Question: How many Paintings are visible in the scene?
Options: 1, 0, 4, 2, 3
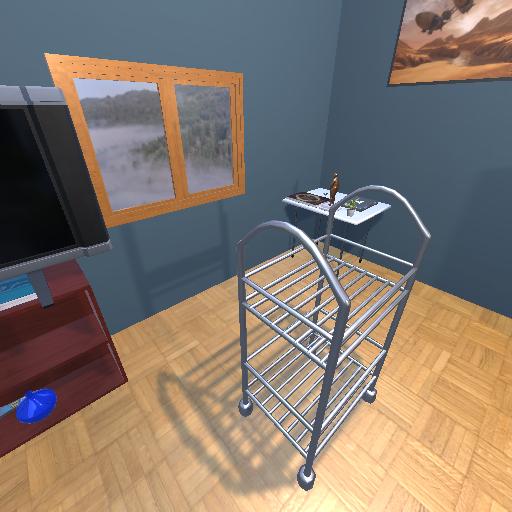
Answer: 1